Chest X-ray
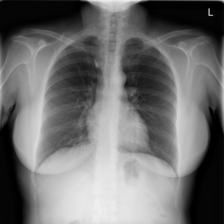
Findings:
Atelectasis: negative
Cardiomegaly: negative
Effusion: negative
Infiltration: negative
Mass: negative
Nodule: negative
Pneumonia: negative
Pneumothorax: negative
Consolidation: negative
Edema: negative
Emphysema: negative
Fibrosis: negative
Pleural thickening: negative
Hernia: negative